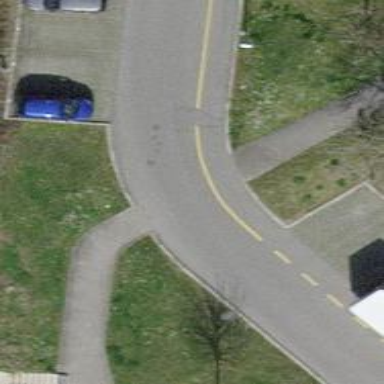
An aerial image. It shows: Unmarked crossing on the road.